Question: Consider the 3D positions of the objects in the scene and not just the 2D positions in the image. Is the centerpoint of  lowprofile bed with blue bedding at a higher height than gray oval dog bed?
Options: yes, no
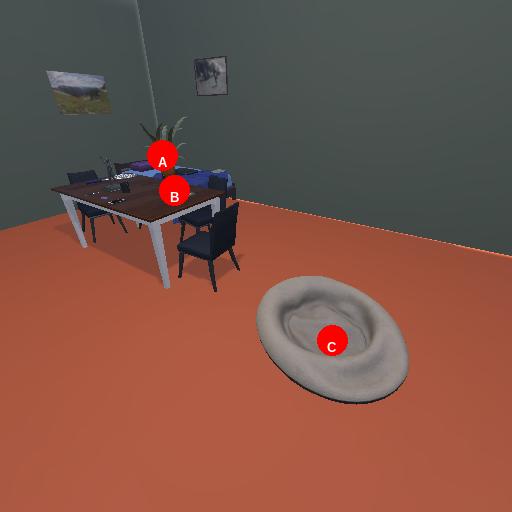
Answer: yes